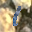
Label: 1